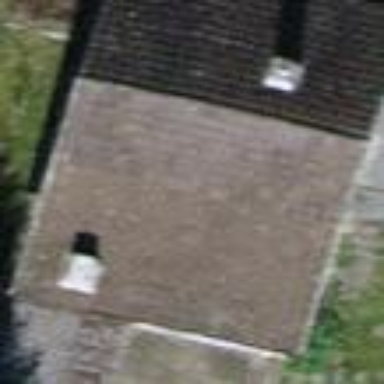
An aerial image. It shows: Detached building with gabled roof.